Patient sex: F
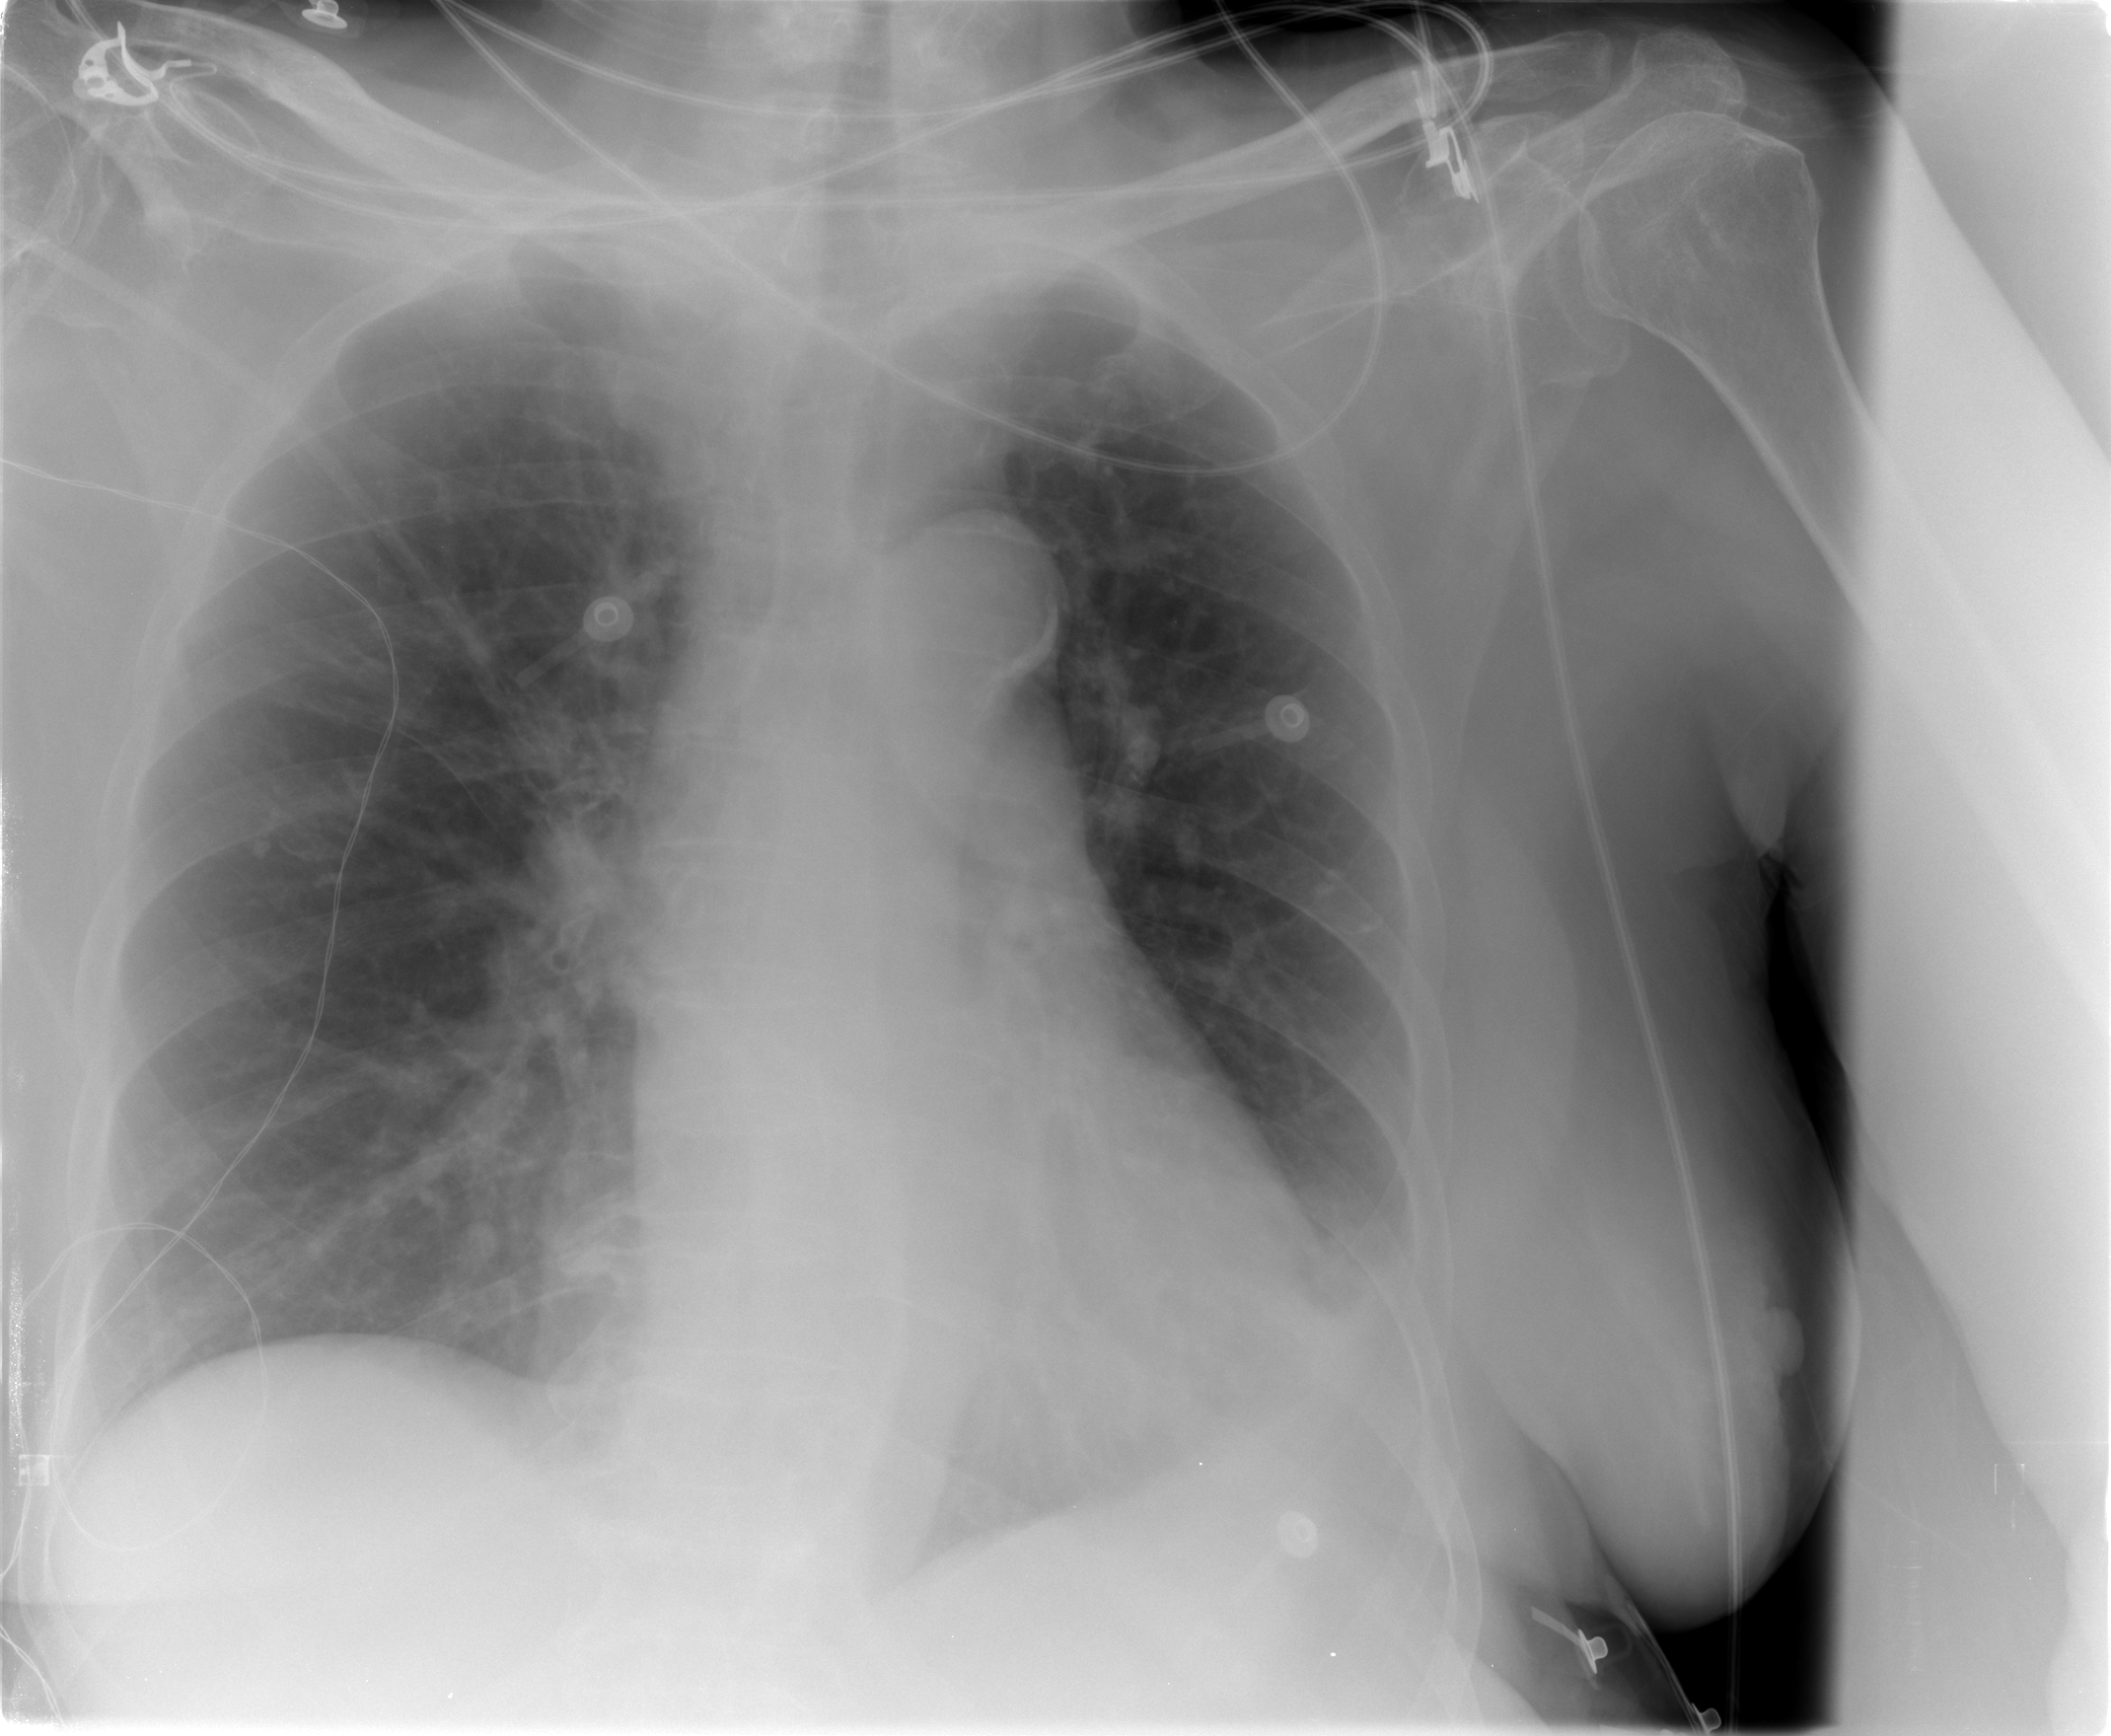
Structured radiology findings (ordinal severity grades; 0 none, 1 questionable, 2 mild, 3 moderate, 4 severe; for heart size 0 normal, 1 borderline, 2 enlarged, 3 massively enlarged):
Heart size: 0
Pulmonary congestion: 0
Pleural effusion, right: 1
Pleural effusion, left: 1
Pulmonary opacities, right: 0
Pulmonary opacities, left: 0
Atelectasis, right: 2
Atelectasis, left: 2